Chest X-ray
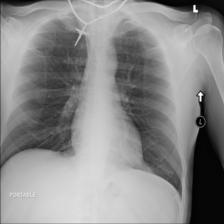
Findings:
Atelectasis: negative
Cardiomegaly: negative
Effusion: negative
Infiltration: negative
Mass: negative
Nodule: negative
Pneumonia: negative
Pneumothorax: negative
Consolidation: negative
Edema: negative
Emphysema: negative
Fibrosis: negative
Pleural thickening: negative
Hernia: negative